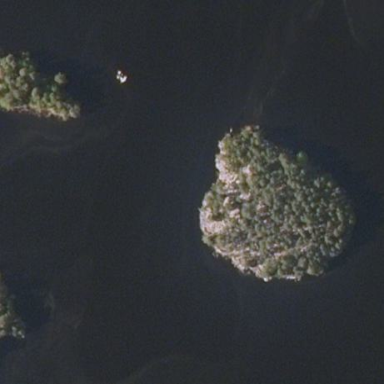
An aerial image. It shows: Islet covered with woodland.